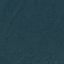
Land use / land cover class: Forest